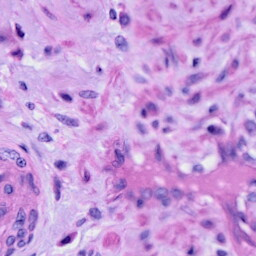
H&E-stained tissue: Cervix